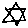
Label: star